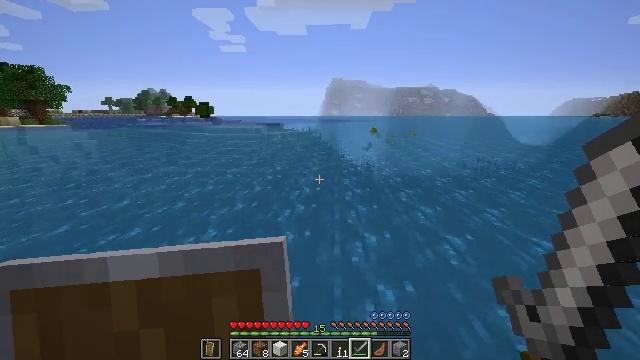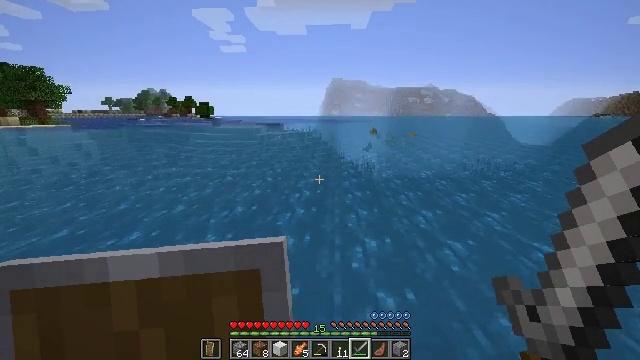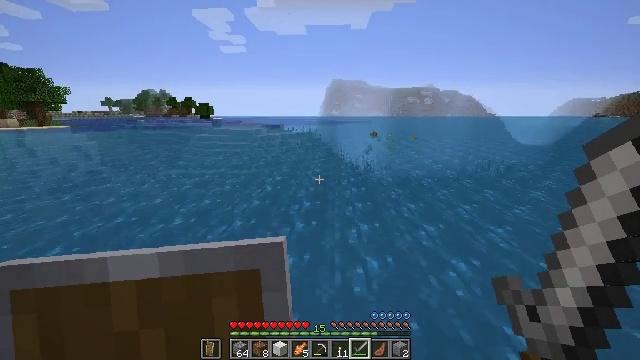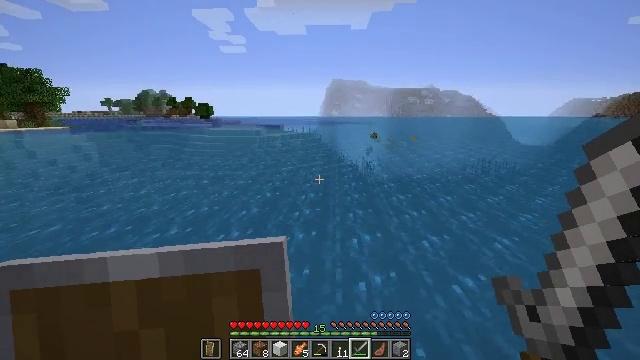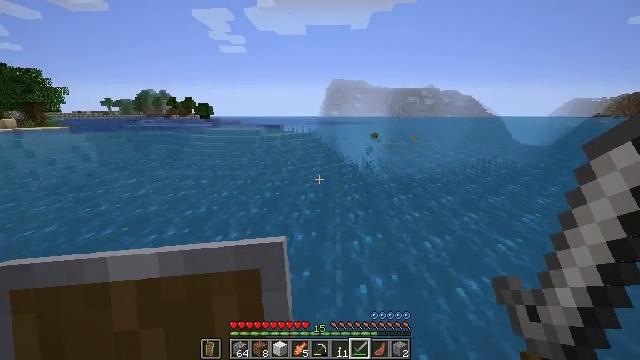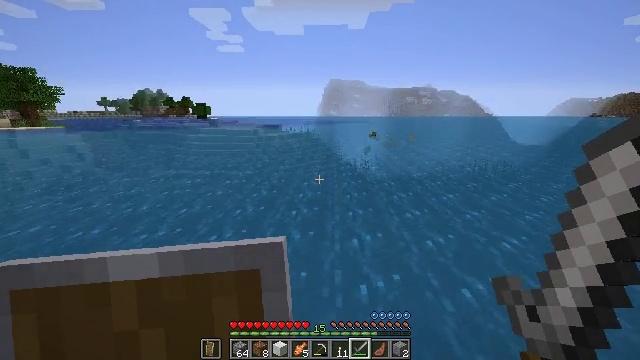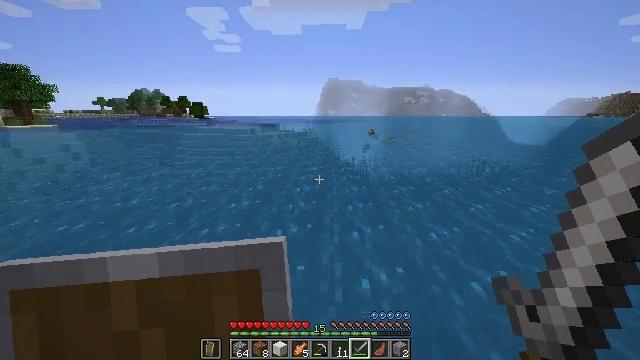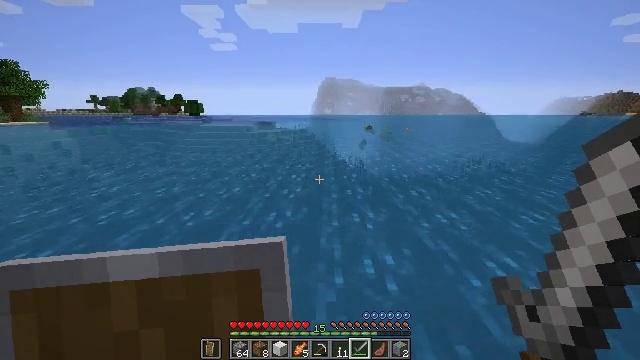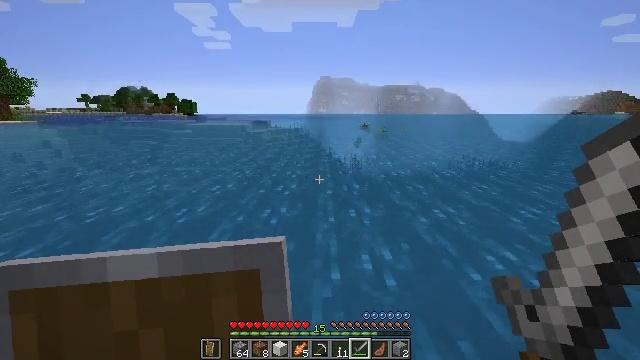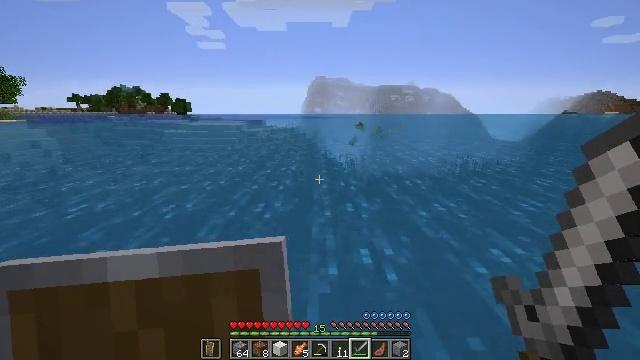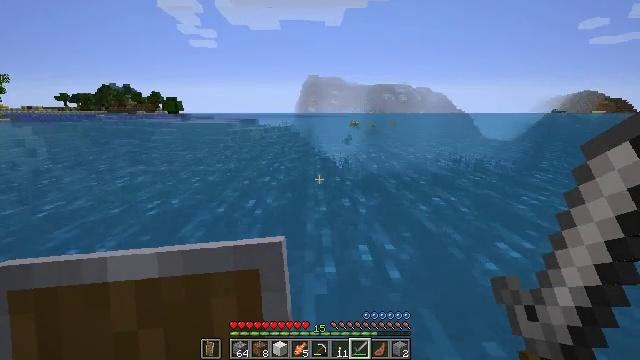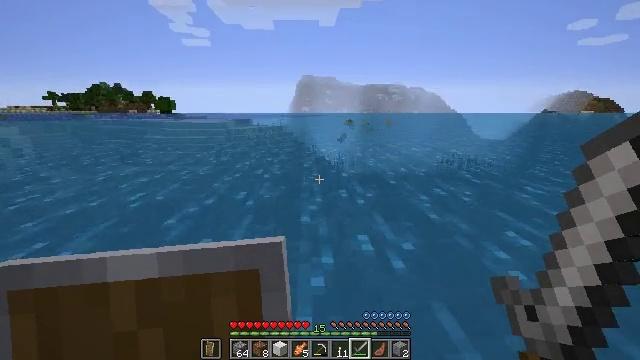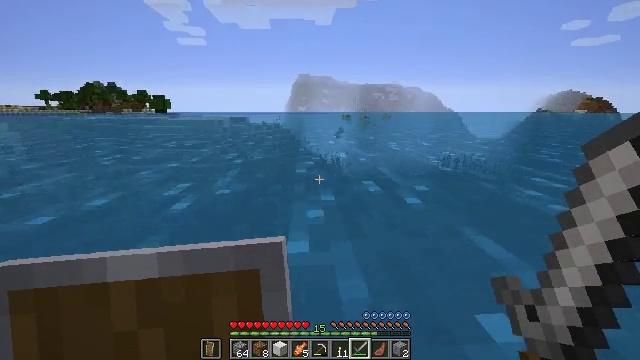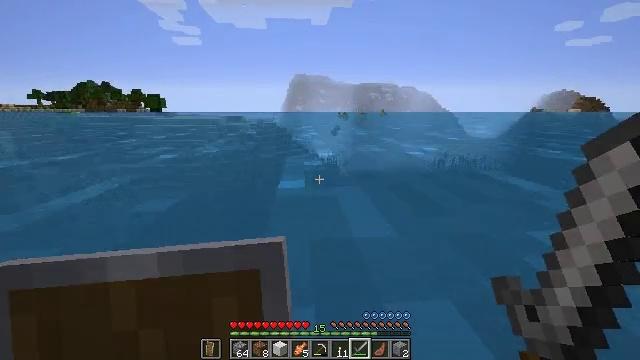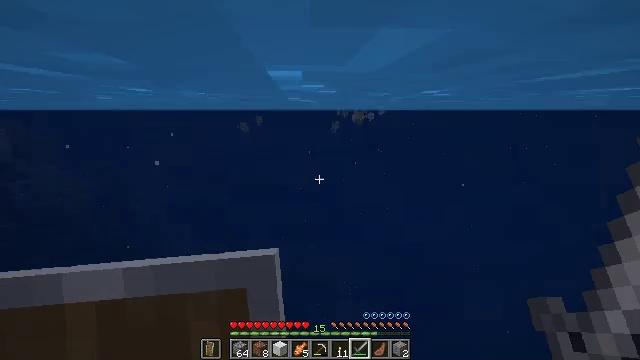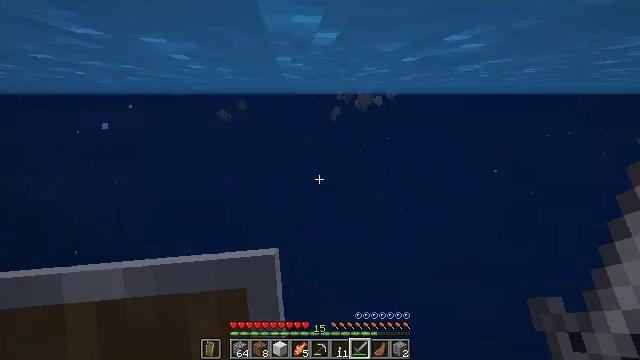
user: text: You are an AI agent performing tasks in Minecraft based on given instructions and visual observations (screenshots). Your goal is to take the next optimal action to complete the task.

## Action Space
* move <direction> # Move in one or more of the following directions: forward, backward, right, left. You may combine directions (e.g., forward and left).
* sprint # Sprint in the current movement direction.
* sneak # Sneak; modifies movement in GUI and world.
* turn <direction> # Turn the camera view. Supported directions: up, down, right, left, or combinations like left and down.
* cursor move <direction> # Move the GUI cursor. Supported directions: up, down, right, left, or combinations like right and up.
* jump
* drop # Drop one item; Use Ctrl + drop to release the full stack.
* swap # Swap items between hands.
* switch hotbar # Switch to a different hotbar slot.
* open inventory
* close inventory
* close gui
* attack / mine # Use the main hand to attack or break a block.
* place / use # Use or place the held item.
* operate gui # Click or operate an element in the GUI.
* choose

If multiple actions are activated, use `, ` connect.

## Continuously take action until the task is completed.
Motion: motion action
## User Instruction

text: Kill the tropical fish.
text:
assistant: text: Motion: move forward, jump
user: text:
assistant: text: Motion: move forward, jump
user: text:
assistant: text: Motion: move forward, jump
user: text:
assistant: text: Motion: move forward, jump
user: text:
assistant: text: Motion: move forward, jump
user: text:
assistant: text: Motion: move forward, jump
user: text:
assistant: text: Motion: move forward, jump
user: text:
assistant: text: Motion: move forward, turn right, jump
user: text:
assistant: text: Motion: move forward, turn right, jump
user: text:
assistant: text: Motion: move forward, sneak, turn right
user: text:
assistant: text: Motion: move forward, sneak, turn right
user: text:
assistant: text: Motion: move forward, sneak
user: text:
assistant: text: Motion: move forward, sneak
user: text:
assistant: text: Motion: move forward, sneak
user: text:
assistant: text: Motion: move forward, sneak
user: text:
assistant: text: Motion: move forward
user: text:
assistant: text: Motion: move forward
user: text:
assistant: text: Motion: move forward, turn right
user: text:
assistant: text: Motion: move forward, turn right and up
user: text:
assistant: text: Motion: move forward
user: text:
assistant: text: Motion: move forward, turn up
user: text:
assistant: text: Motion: move forward, sprint, turn up
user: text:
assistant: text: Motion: move forward, sprint
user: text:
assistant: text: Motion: move forward, sprint, turn up
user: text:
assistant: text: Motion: move forward, turn up
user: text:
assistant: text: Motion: move forward, turn up
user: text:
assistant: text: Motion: move forward, turn up
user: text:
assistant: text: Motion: move forward, turn up
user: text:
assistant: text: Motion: move forward, turn up
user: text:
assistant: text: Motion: move forward